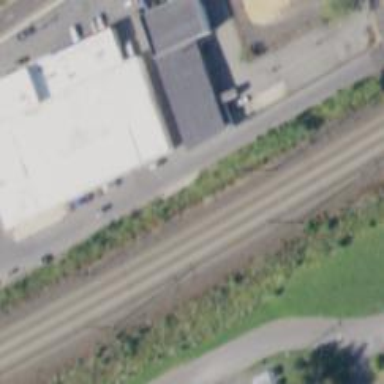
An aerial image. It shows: Railway track with contact lines for electrification.